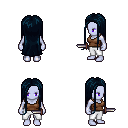
a pixel art fantasy rpg character, female body template, dark elf, purple skin, brown pirate shirt, white pants, raven extra-long hairstyle, dagger, four views (front, back, left, right), 2x2 character sprite sheet, small pixel art, hard edges, no anti-aliasing